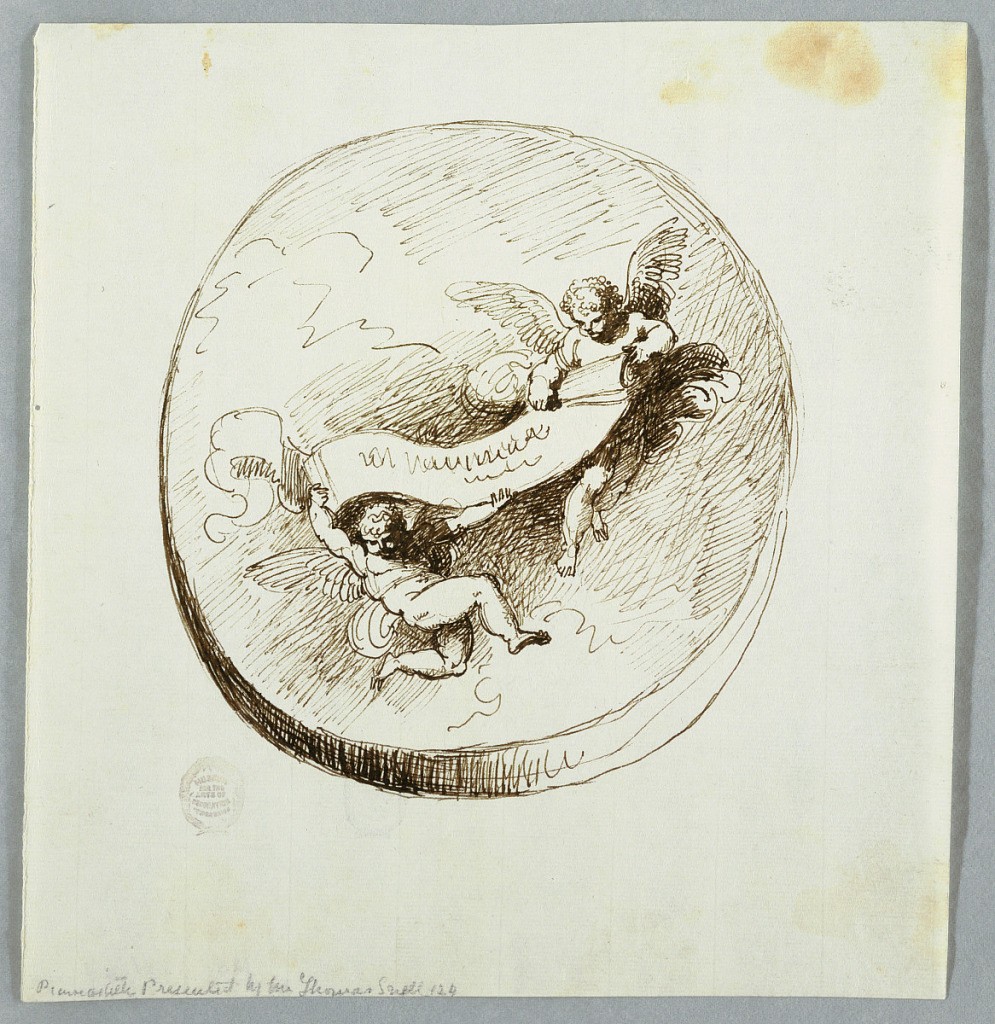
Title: Two Flying Putti with Banderole
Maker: Felice Giani, Italian, 1758–1823
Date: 1800–1820
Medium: Pen and ink on paper
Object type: Drawing
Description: Vertical rectangle showing two loosely drawn putti with a banderole in an oval frame.